Question: Is it possible to do this in Bootstrap 3, and if so, how? (the boxes being divs)

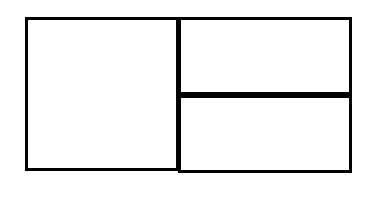
Answer: I created this because the other answer, now deleted, was so really wrong. Here is one of many ways of doing this. I use jQuery usually. This assumes that this is a responsive layout. Hopefully, I say to myself, I won't answer questions that don't have any effort put into them. If you have a desired layout pattern and you don't see it in the documentation or examples on the GetBootstrap.com website, it likely doesn't come with the framework.
# DEMO: http://jsbin.com/wuwis/1/
<URL>
'''
<div class="container">
<div class="row equal-heights">
<div class="col-sm-6">
Primary Box put something in here that will accomodate the height of the other two boxes
</div>
<!--/.col-X-6 -->
<div class="col-sm-6">
<div class="box">
Secondary Box
</div><!--/.box -->
<div class="box">
Tertiary Box
</div><!--/.box -->
</div>
<!--/.col-X-6 -->
</div>
<!--/.row -->
</div>
<!--/.container -->
'''
'''
.row.equal-heights [class*="col-"] {
border: 1px solid red;
padding:0;
}
.box {
border: 1px solid green
}
@media (min-width:768px) {
.row.equal-heights {
width: 100%;
margin: 0 auto;
height: 600px;
display: table;
/* unless you have content that keeps this open */
}
.row.equal-heights [class*="col-"] {
height: 100%;
float: none;
display: table-cell;
}
.row.equal-heights .box {
height: 50%
}
}
'''